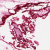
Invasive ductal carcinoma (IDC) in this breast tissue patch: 0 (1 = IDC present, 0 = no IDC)